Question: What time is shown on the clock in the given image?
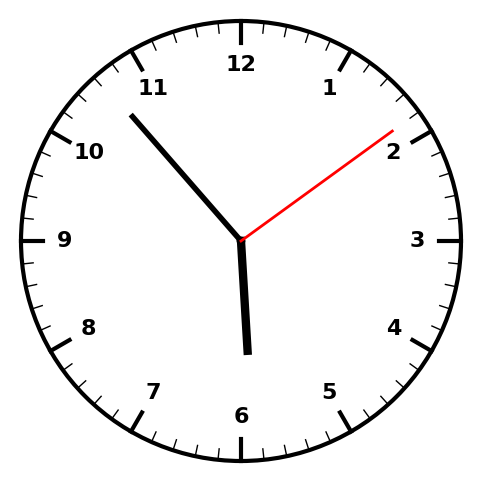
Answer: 05:53:09